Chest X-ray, AP view. Patient: 65 years old, sex F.
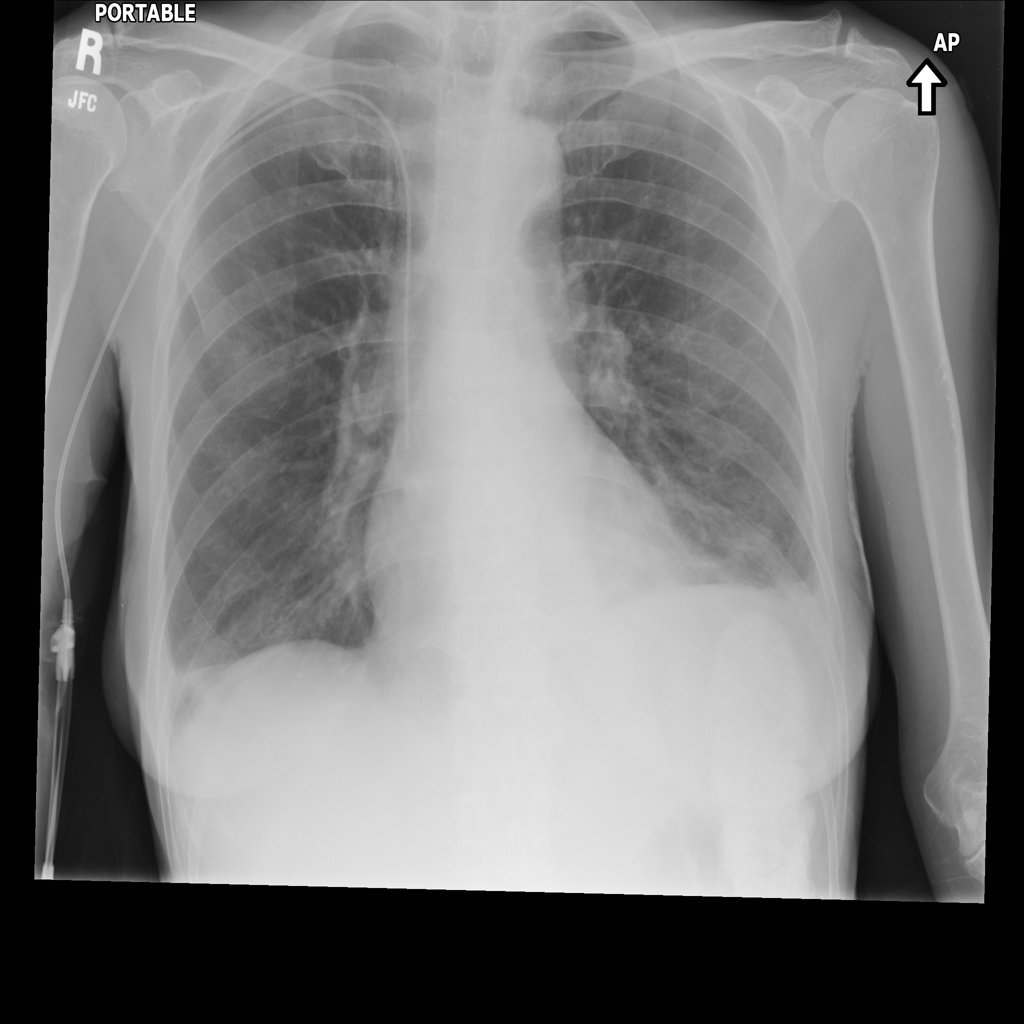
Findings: Atelectasis, Effusion, Infiltration